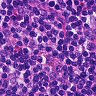
Metastatic tissue present: no